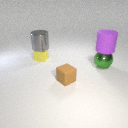
small yellow metal cube below large gray metal cylinder